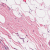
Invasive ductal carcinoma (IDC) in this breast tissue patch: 0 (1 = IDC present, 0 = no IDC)